Question: I'm trying to send an automatic email from my app. I've tried many tutorials and only one of them has worked. The problem is that I want to change the sender from an email to a name.
.
And these are the working codes (I don't know why the other ones on the tutorials didn't):
'''
import java.io.UnsupportedEncodingException;
import java.util.List;
import java.util.Properties;
import javax.mail.Message;
import javax.mail.MessagingException;
import javax.mail.Session;
import javax.mail.Transport;
import javax.mail.internet.AddressException;
import javax.mail.internet.InternetAddress;
import javax.mail.internet.MimeMessage;
import android.util.Log;
public class GMail {
final String emailPort = "587";// gmail's smtp port
final String smtpAuth = "true";
final String starttls = "true";
final String emailHost = "smtp.gmail.com";
String fromEmail;
String fromPassword;
@SuppressWarnings("rawtypes")
String toEmailList;
String emailSubject;
String emailBody;
Properties emailProperties;
Session mailSession;
MimeMessage emailMessage;
public GMail() {
}
@SuppressWarnings("rawtypes")
public GMail(String fromEmail, String fromPassword,
String toEmailList, String emailSubject, String emailBody) {
this.fromEmail = fromEmail;
this.fromPassword = fromPassword;
this.toEmailList = toEmailList;
this.emailSubject = emailSubject;
this.emailBody = emailBody;
emailProperties = System.getProperties();
emailProperties.put("mail.smtp.port", emailPort);
emailProperties.put("mail.smtp.auth", smtpAuth);
emailProperties.put("mail.smtp.starttls.enable", starttls);
Log.i("GMail", "Mail server properties set.");
}
public MimeMessage createEmailMessage() throws AddressException,
MessagingException, UnsupportedEncodingException {
mailSession = Session.getDefaultInstance(emailProperties, null);
emailMessage = new MimeMessage(mailSession);
emailMessage.setFrom(new InternetAddress(fromEmail, fromEmail));
Log.i("GMail","toEmail: "+toEmailList);
emailMessage.addRecipient(Message.RecipientType.TO,
new InternetAddress(toEmailList));
emailMessage.setSubject(emailSubject);
emailMessage.setContent(emailBody, "text/html");// for a html email
// emailMessage.setText(emailBody);// for a text email
Log.i("GMail", "Email Message created.");
return emailMessage;
}
public void sendEmail() throws AddressException, MessagingException {
Transport transport = mailSession.getTransport("smtp");
transport.connect(emailHost, fromEmail, fromPassword);
Log.i("GMail","allrecipients: "+emailMessage.getAllRecipients());
transport.sendMessage(emailMessage, emailMessage.getAllRecipients());
transport.close();
Log.i("GMail", "Email sent successfully.");
}
}
'''
'''
import java.util.List;
import android.app.Activity;
import android.app.ProgressDialog;
import android.app.AlertDialog.Builder;
import android.os.AsyncTask;
import android.util.Log;
@SuppressWarnings("rawtypes")
public class SendMailTask extends AsyncTask {
private Activity sendMailActivity;
public SendMailTask(Activity activity) {
sendMailActivity = activity;
}
protected void onPreExecute() {
}
@SuppressWarnings("unchecked")
@Override
protected Object doInBackground(Object... args) {
try {
Log.i("SendMailTask", "About to instantiate GMail...");
publishProgress("Processing input....");
GMail androidEmail = new GMail(args[0].toString(),
args[1].toString(), args[2].toString(), args[3].toString(),
args[4].toString());
publishProgress("Preparing mail message....");
androidEmail.createEmailMessage();
publishProgress("Sending email....");
androidEmail.sendEmail();
publishProgress("Email Sent.");
Log.i("SendMailTask", "Mail Sent.");
} catch (Exception e) {
publishProgress(e.getMessage());
Log.e("SendMailTask", e.getMessage(), e);
}
return null;
}
@Override
public void onProgressUpdate(Object... values) {
}
@Override
public void onPostExecute(Object result) {
}
}
'''
And in the onButtonClick method:
'''
String fromEmail = "email@gmail.com";
String fromPassword = "email-password";
String toEmails = "toEmail@gmail.com";
String emailSubject = "App Registration Mail";
String emailBody = "Your message";
new SendMailTask(PlayerMainActivity.this).execute(fromEmail, fromPassword, toEmails, emailSubject, emailBody);
'''
And for sure the 3 jar files are added in the 'libs' folder.
I want to change the email in the email (which is email@gmail.com) to a specific name (for example The App Team). How can I do that?
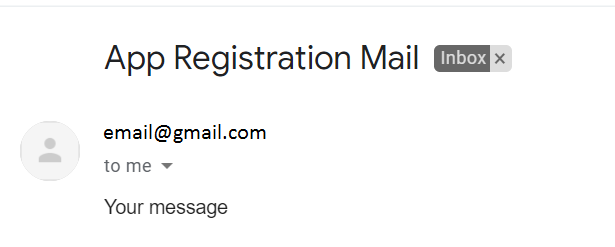
Answer: Replace
'''
emailMessage.setFrom(new InternetAddress(fromEmail, fromEmail));
'''
with
'''
emailMessage.setFrom(new InternetAddress(fromEmail, "Sender Name Here"));
'''